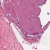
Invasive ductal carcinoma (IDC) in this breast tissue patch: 0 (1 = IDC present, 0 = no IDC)